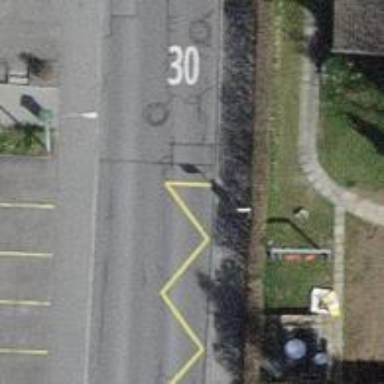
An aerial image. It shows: Bus stop equipped with public transport stop position.